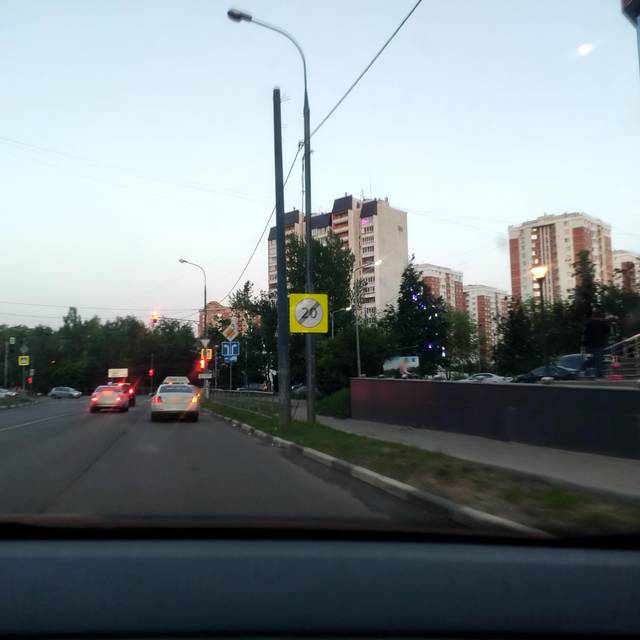
Region: Russia
Coordinates: 55.684, 37.294